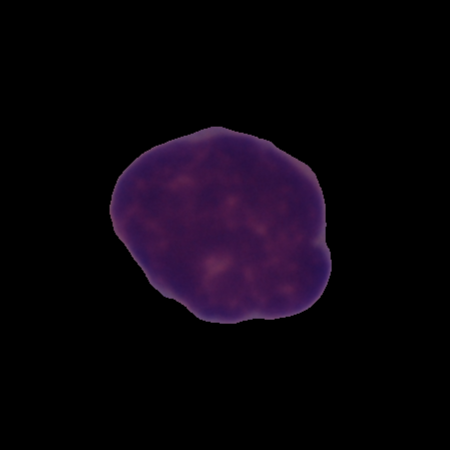
Label: cancer